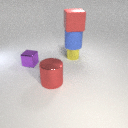
large blue rubber cylinder below large red rubber cube